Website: lowes
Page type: customer-info-address
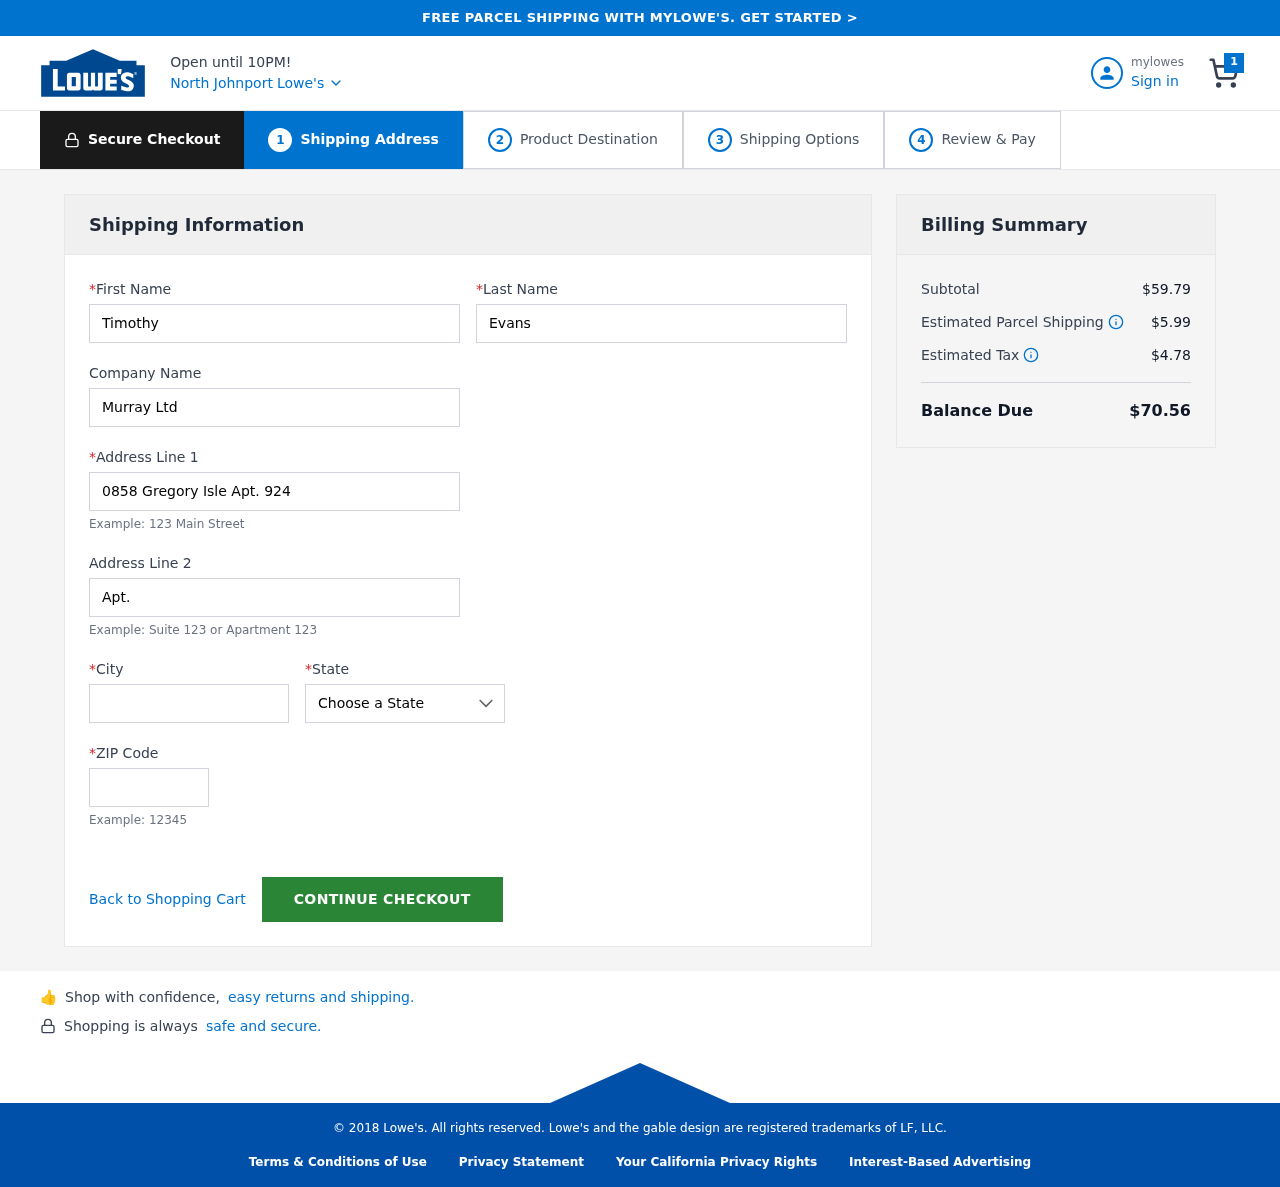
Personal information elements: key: PII_CITY
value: North Johnport
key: PII_COMPANY
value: Murray Ltd
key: PII_FIRSTNAME
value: Timothy
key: PII_LASTNAME
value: Evans
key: PII_POSTCODE
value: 90755
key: PII_STATE
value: Connecticut
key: PII_STREET
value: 0858 Gregory Isle Apt. 924
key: PII_STREET2
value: Apt. 751
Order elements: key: ORDER_NUM_ITEMS
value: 1
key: ORDER_SUBTOTAL
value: $59.79
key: ORDER_SHIPPING_COST
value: $5.99
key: ORDER_TAX
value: $4.78
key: ORDER_TOTAL
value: $70.56